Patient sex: M
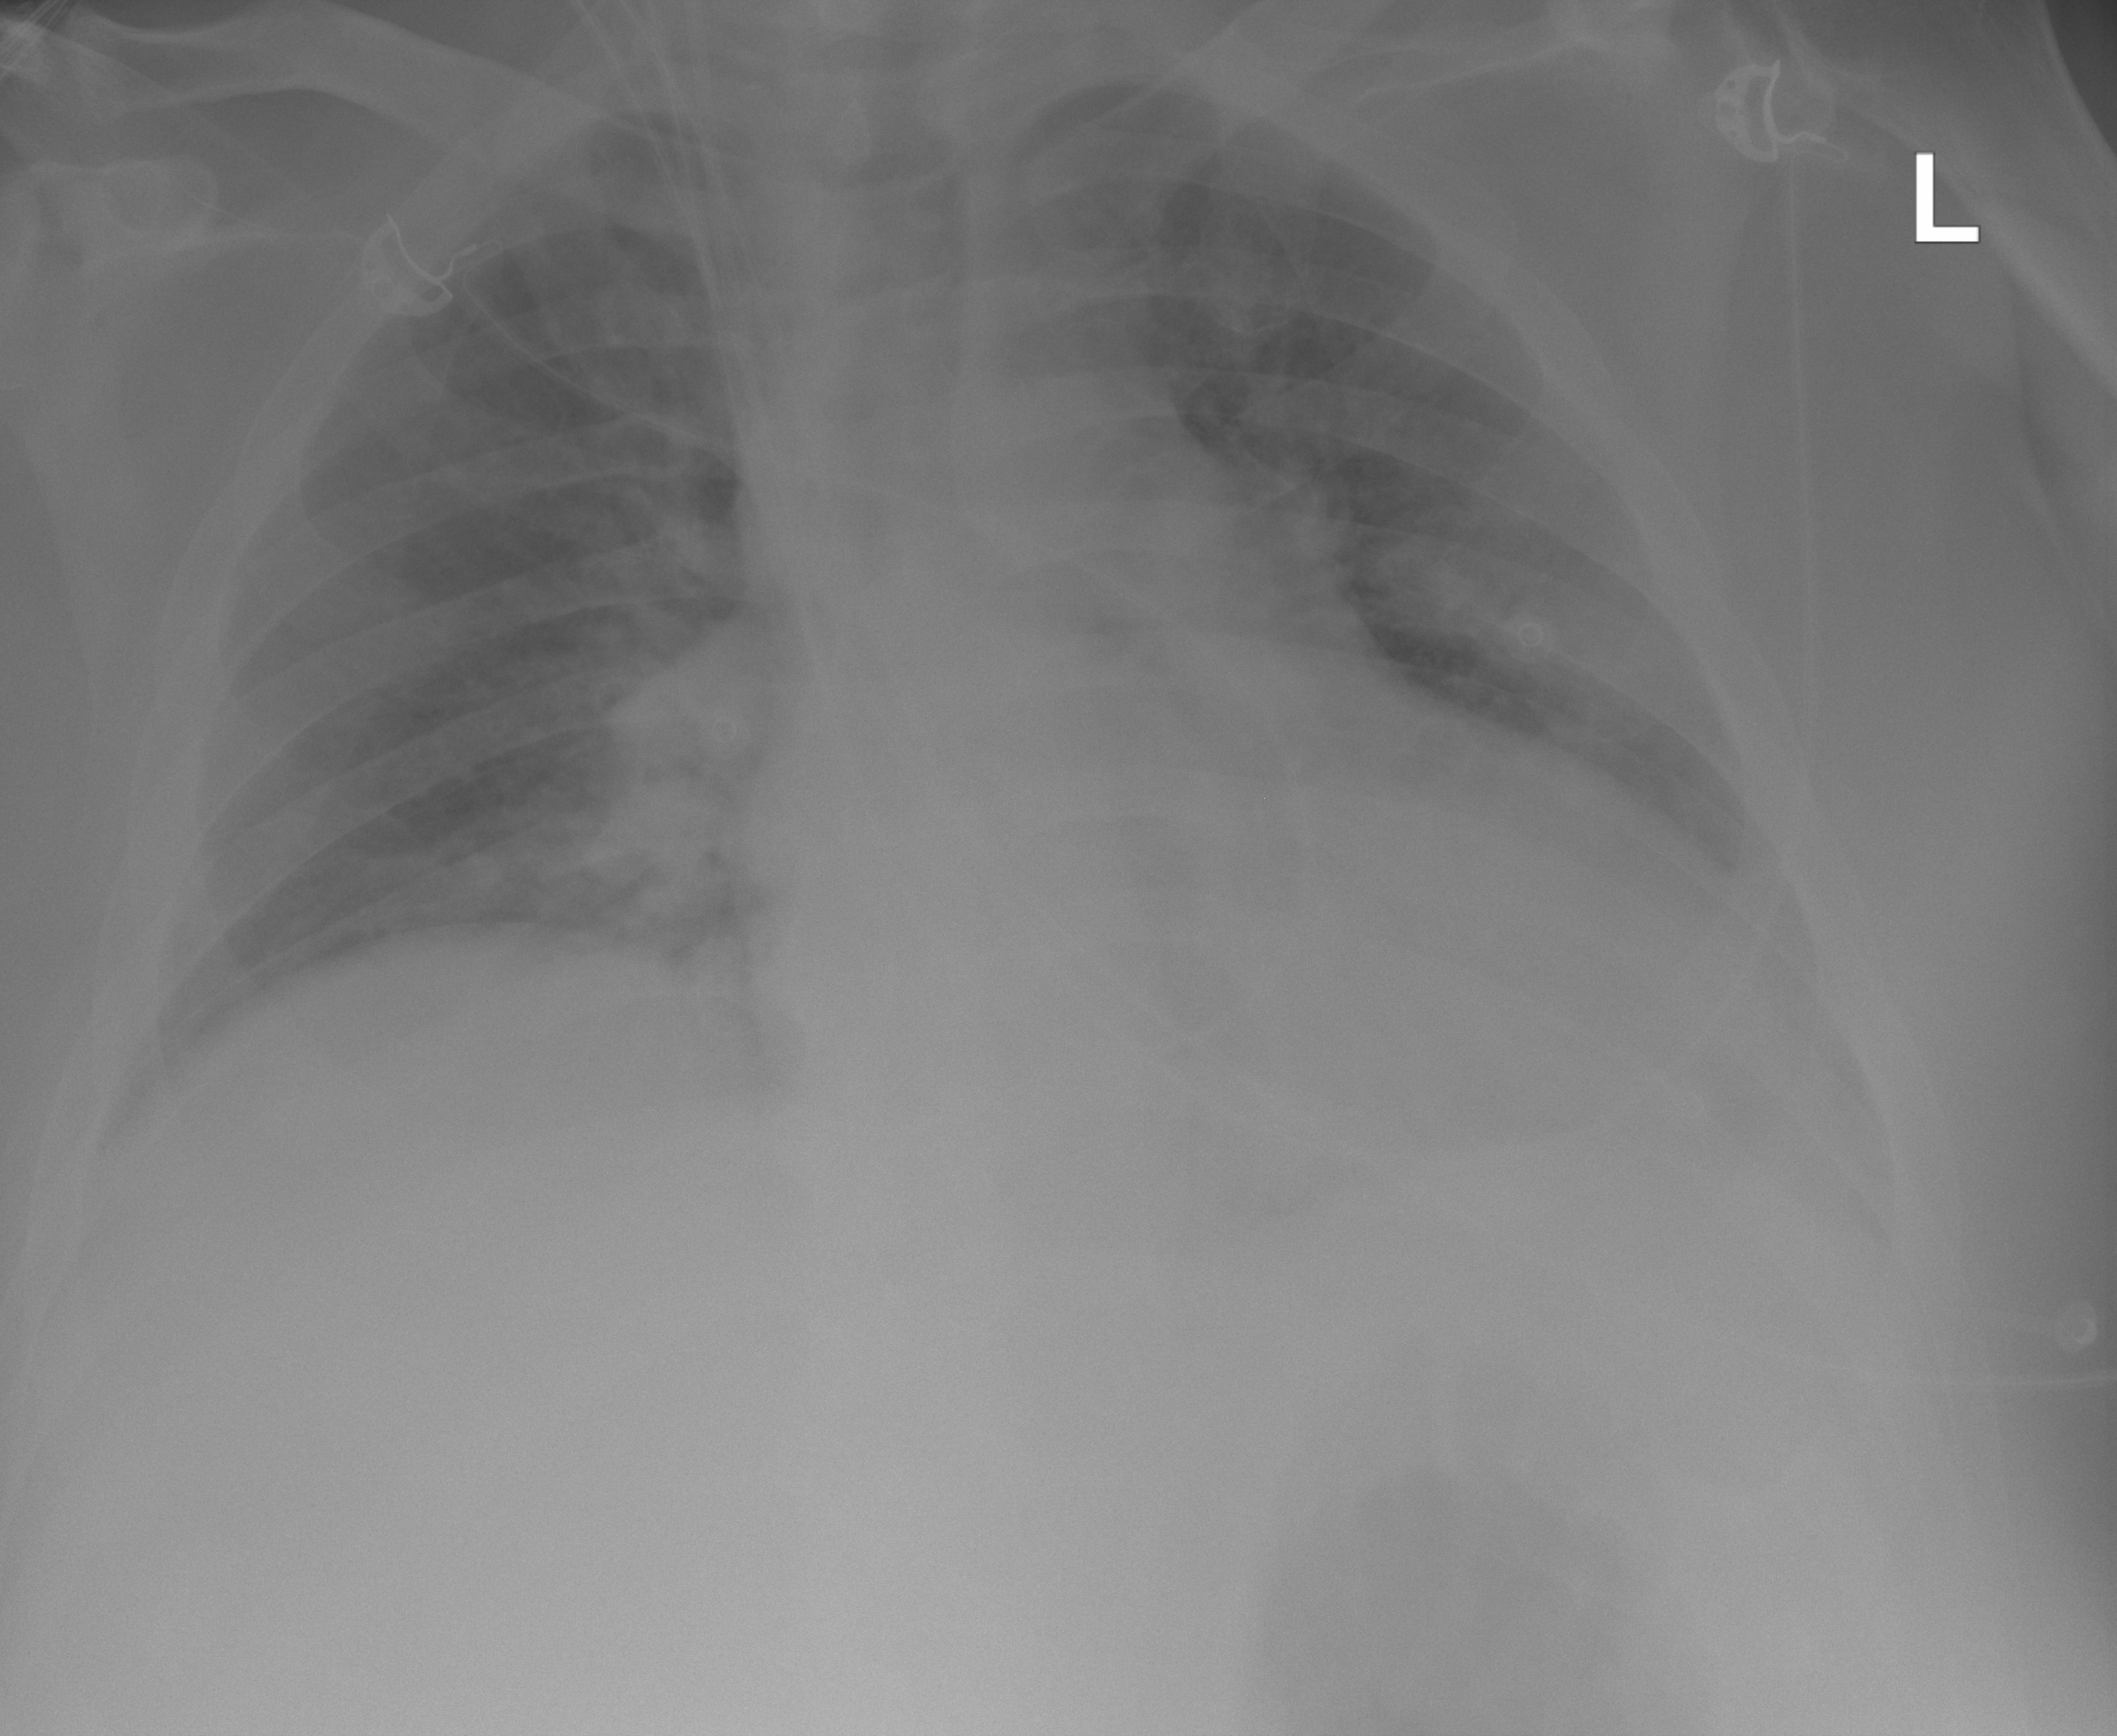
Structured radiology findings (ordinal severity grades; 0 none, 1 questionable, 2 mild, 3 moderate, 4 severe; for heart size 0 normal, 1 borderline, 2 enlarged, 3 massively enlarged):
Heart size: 2
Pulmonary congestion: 0
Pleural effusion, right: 0
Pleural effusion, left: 2
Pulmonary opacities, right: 0
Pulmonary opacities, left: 0
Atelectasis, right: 1
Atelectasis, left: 2